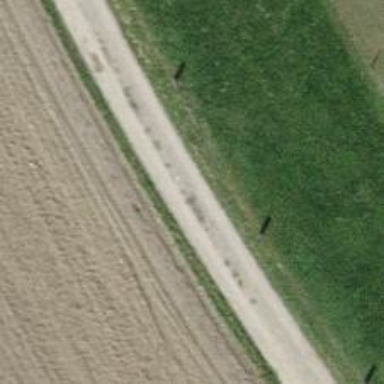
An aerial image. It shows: Gravel track with grade 2 quality.